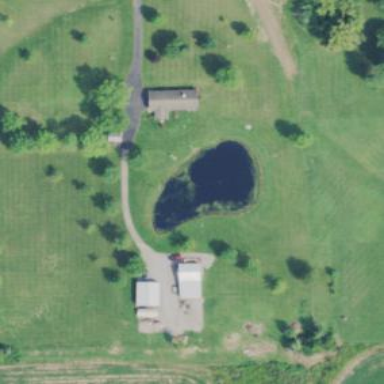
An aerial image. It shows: Pond surrounded by natural water.